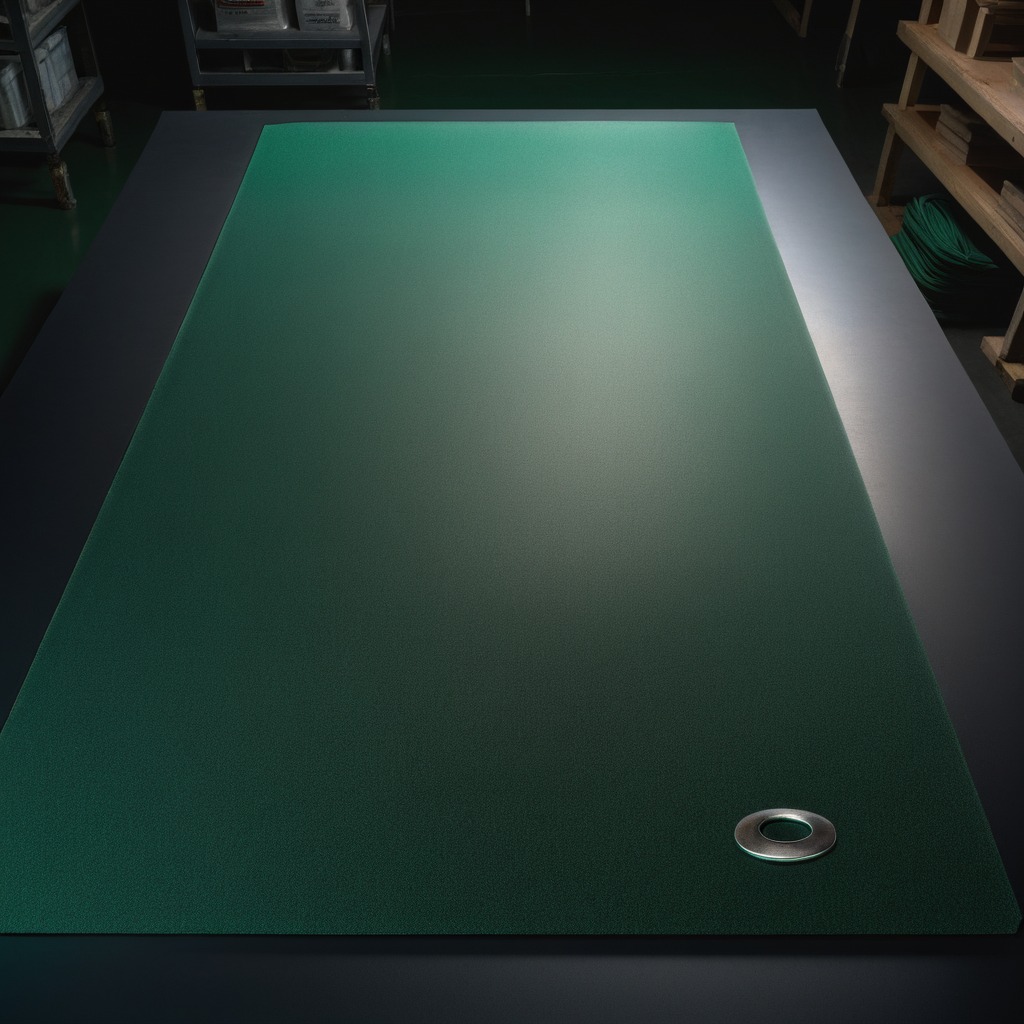
A flat metal washer lies on the clean granite tabletop covered with a green rubber mat inside a workshop at night dim ambient light soft shadows worn but beneath the mat